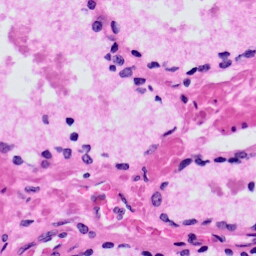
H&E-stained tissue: Prostate